Field crop: tomato
Growth stage: 1
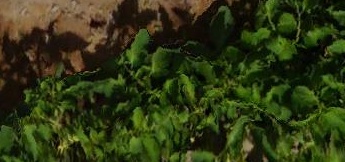
Species: tomato